Question: well i have 2 radio buttons and each one exist in a different groupbox.
they they act as they are not related to each other.
but i want them to be as they exist in a same form.
is there a method to 2 that ?
i can do that by handling the the click and unchek the other checkbox but i was wondering if there is a better way?
thanks
Update:
currently i have
'''
private void c_RadioButton1_CheckedChanged(object sender, EventArgs e)
{
if (RadioButton1.Checked)
RadioButton2.Checked = false;
}
private void c_RadioButton2_CheckedChanged(object sender, EventArgs e)
{
if (RadioButton2.Checked)
RadioButton1.Checked = false;
}
'''
Update2:

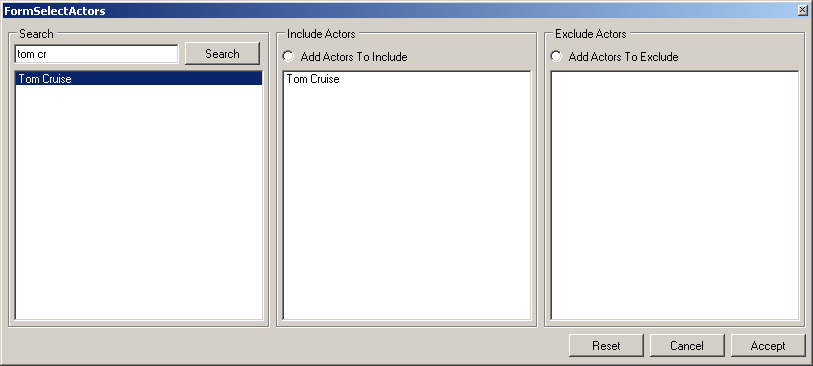
Answer: If you only have one set of radio buttons, you can fake the UI out by placing them at the form level instead of inside of separate group boxes.
To do this in visual studio you will have to manually edit the designer generated code. Or place the radio buttons outside of the form and use your arrow keys to place it in the correct location.
You have to do this because once you drag the radio button with your mouse the designer will place it inside of the group box.